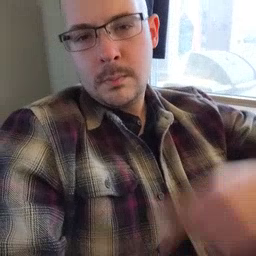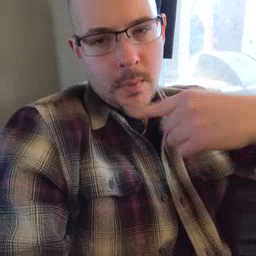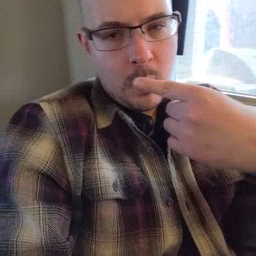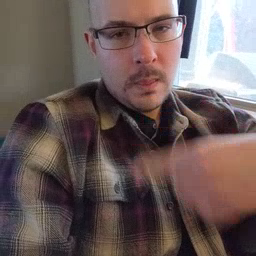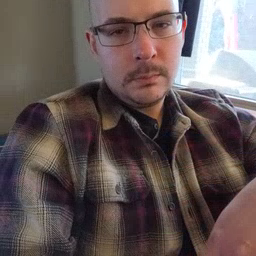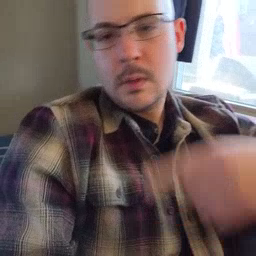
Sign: mouth